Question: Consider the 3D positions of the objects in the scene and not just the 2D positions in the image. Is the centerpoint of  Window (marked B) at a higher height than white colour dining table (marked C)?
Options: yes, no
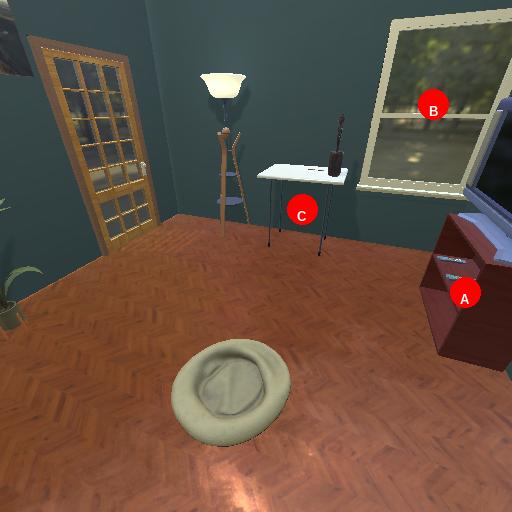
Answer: yes